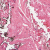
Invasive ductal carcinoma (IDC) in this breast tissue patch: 0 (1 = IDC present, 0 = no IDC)